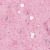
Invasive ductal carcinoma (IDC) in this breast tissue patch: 0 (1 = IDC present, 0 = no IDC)